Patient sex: M
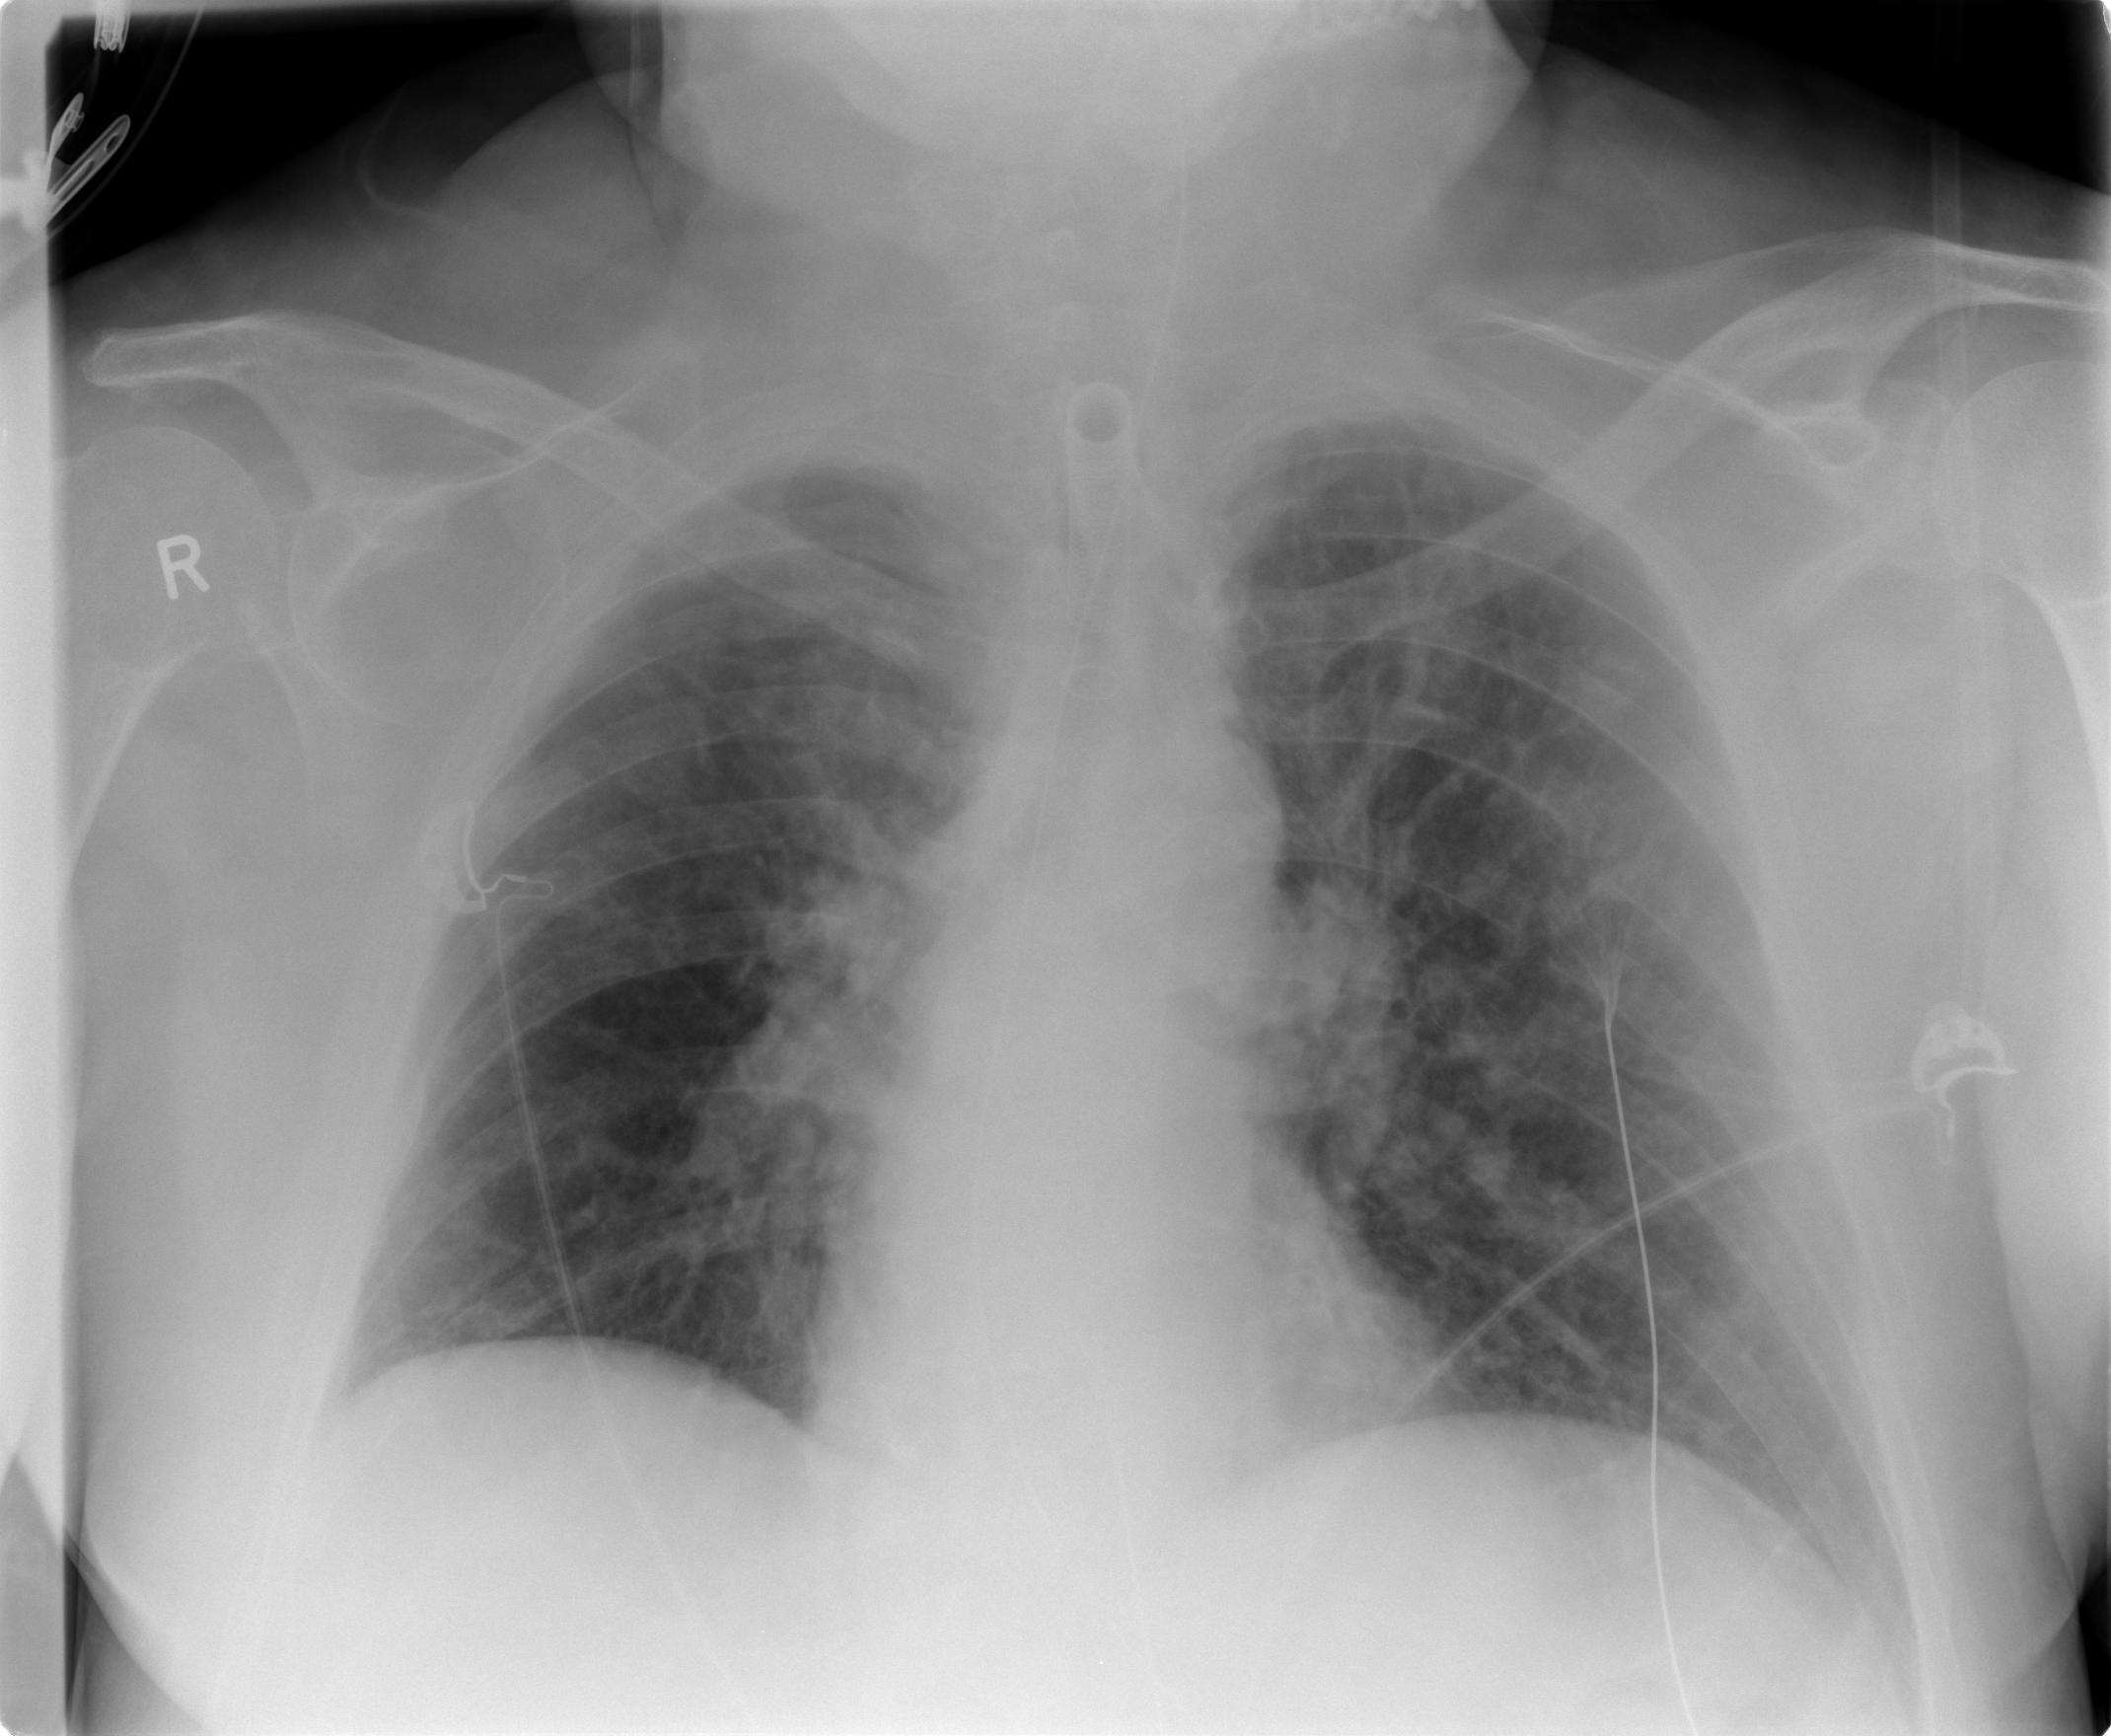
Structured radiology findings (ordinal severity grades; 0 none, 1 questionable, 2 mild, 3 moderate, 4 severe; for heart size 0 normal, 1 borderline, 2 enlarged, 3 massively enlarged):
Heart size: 0
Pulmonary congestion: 3
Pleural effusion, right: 0
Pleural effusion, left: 0
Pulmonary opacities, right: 3
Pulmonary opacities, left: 3
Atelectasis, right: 2
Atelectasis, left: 2